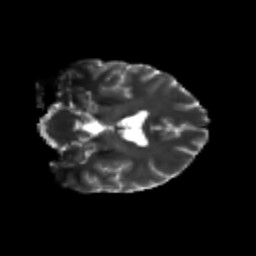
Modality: T2w
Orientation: coronal
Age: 36
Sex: male
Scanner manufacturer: siemens
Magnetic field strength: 3 T
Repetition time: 3.5 s
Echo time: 0.104 s